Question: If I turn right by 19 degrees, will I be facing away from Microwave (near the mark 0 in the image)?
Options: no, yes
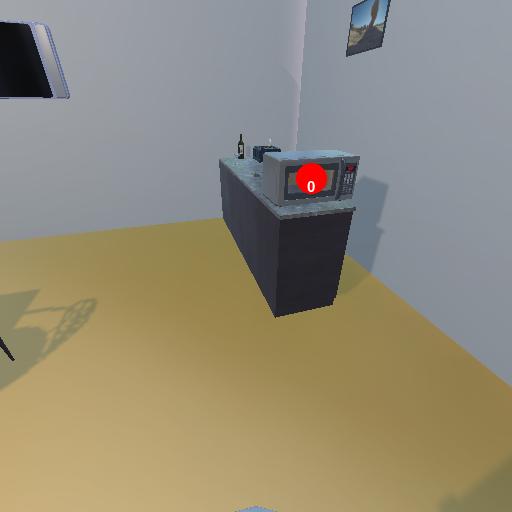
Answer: no